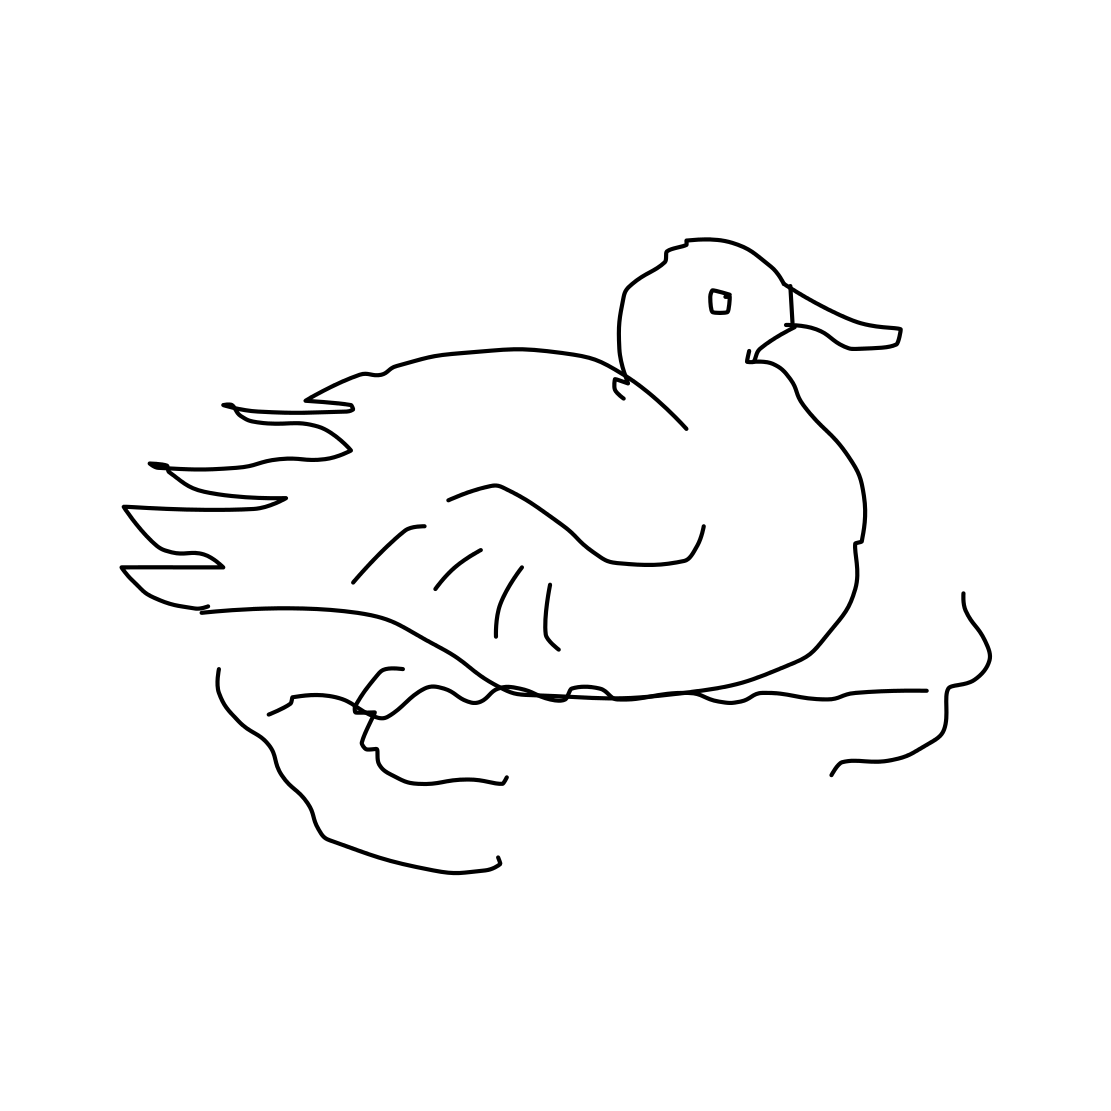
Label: duck